Question: Does anyone know if it is possible at all to filter the Toolbox's items in Visual Studio using an add-in?
Visual Studio 2010 introduced the ability to search but I want to filter, for example: type in button and it must show all items containing "button", same as on this on this Delphi XE screenshot:

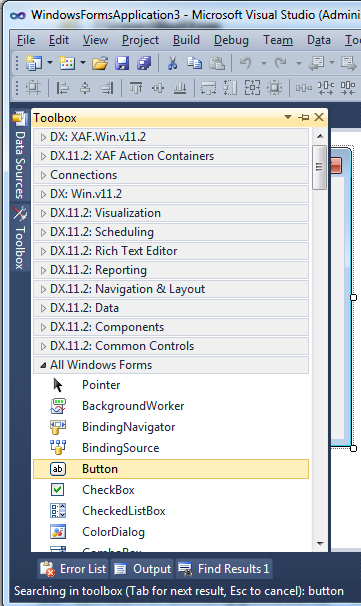
Answer: Luckily Visual Studio 2012 now has that feature!